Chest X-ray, AP view. Patient: 28 years old, sex M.
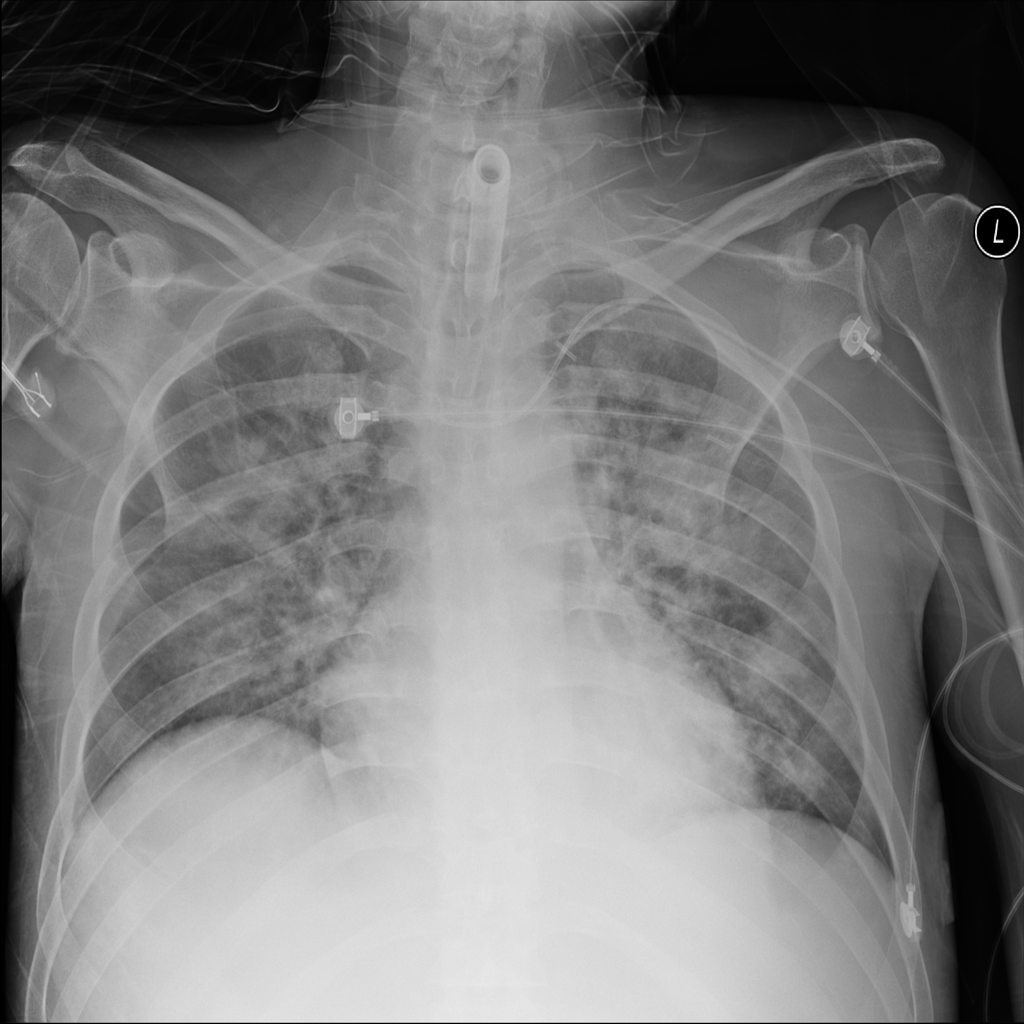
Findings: Infiltration